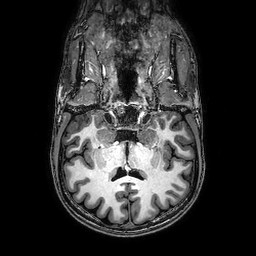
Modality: T1w
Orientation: sagittal
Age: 26
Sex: male
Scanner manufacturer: philips
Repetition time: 0.008138 s
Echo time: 0.00373 s